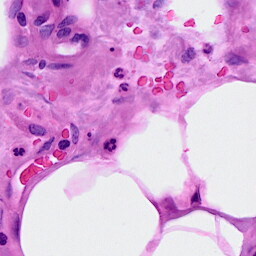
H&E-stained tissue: Breast